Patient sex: M
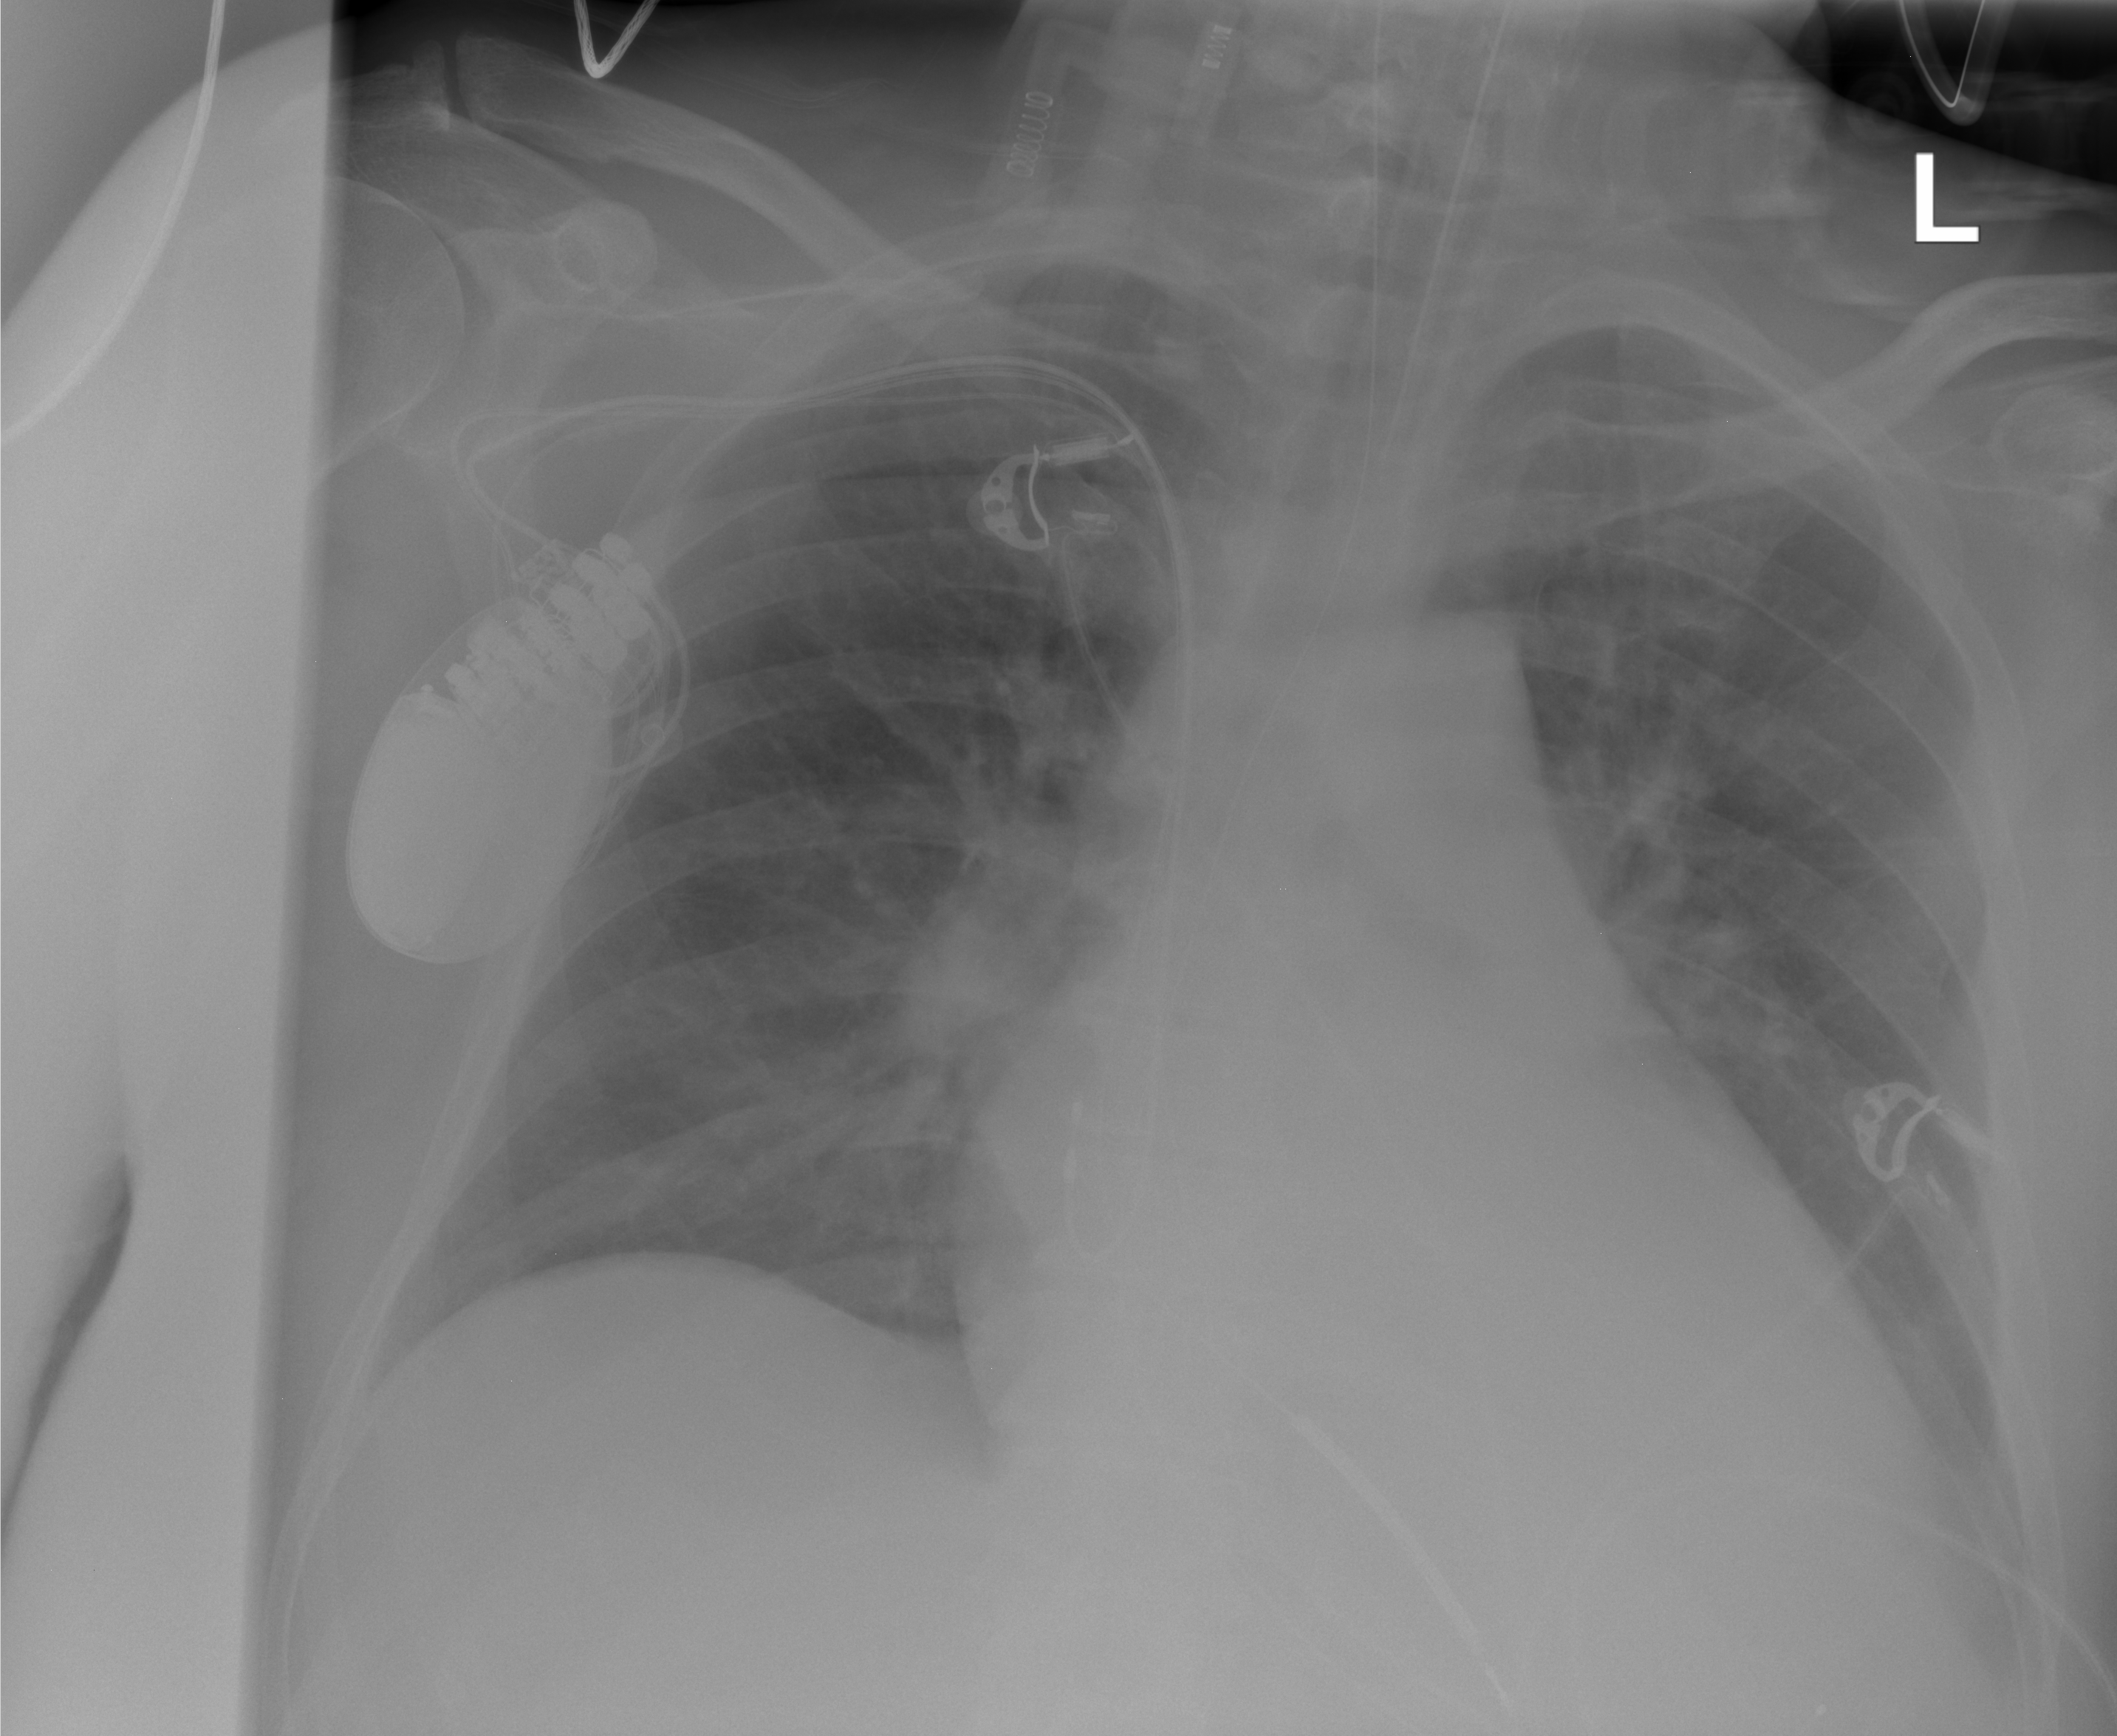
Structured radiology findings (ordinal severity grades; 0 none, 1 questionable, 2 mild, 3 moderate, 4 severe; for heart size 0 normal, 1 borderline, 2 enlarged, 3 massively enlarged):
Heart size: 2
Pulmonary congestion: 2
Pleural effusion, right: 0
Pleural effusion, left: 2
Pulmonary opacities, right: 0
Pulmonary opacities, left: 0
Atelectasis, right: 2
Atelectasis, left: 2